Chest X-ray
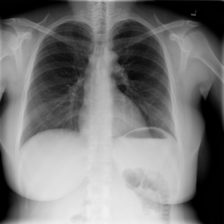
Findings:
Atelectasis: negative
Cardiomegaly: negative
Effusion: negative
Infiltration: negative
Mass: negative
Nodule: negative
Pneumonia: negative
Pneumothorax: negative
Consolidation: negative
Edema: negative
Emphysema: negative
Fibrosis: negative
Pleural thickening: negative
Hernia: negative